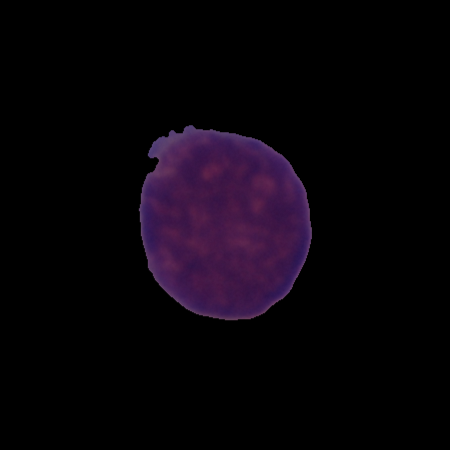
Label: healthy